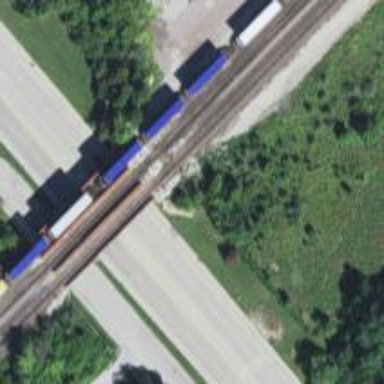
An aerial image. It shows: Railway crossover.